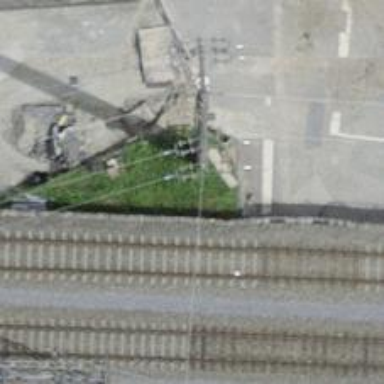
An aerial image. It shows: Concrete power pole.